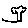
Label: tree